Chest X-ray:
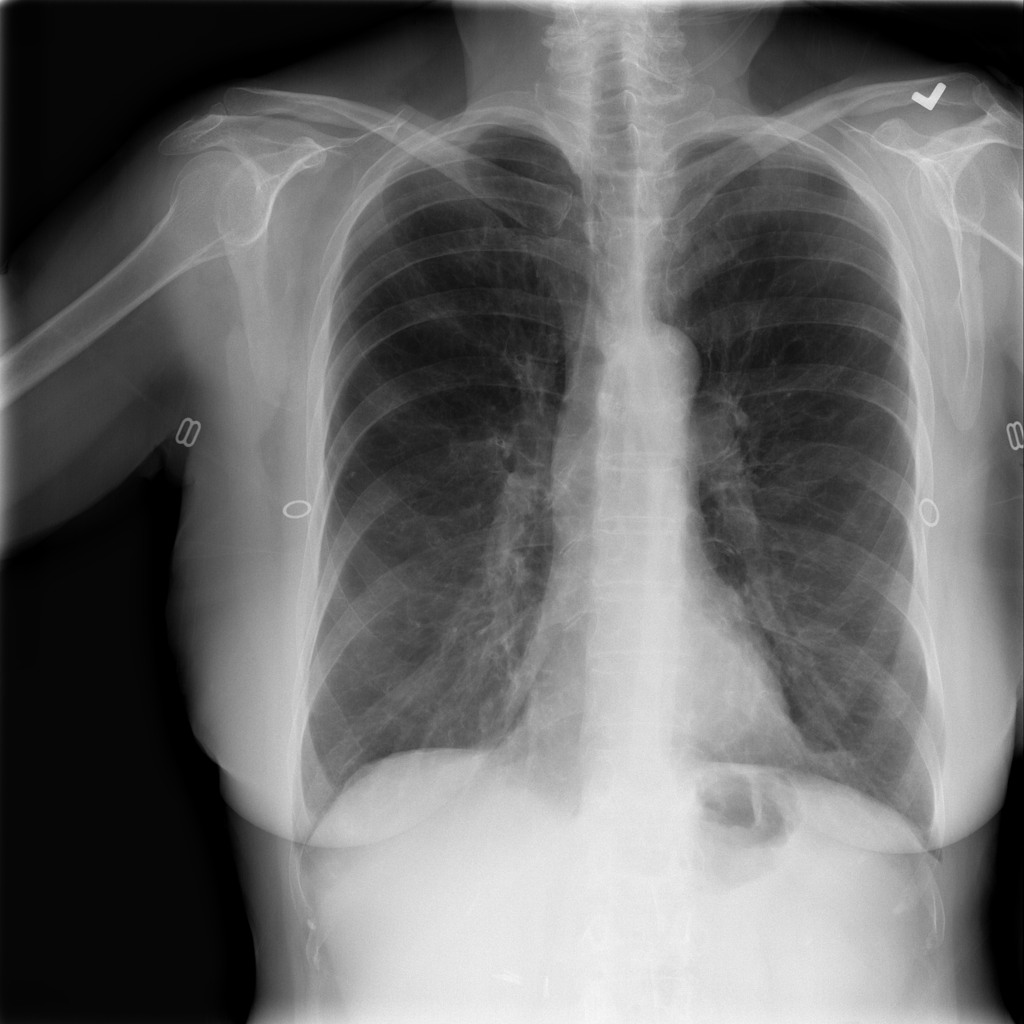
No abnormal finding: yes